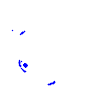
Particle: kaon